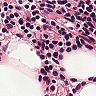
Metastatic tissue present: no